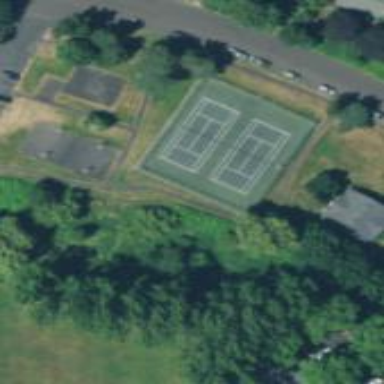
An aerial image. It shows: Sports centre with tennis facilities enclosed by fence.